Question: '''
<table class="project-table">
<thead>
<tr class="align-top">
<td class="short-col heading">Project Name</td>
<td class="short-col heading align-center">Project Id</td>
<td class="short-col heading">Date &amp; Time</td>
<td class="short-col heading">Student</td>
</tr>
</thead>
<tbody>
<tr class="bottom-row-dashed">
<td class="long-col">
<div class="achievement-box float-left">Winner</div>
<div class="float-left margin-left">Intrusion Detection System in Cloud Architecture</div>
<div class="clear"></div>
</td>
<td class="short-col align-center">1</td>
<td class="short-col">01 Apr 2014, 09:30 PM</td>
<td class="short-col">Sayan Chowdhury</td>
</tr>
<tr>
</tr></tbody>
</table>
'''

The stylus file:
'''
table.project-table
font-size: 13px
margin-top: 10px
width: 100%
border-collapse: collapse
.bottom-row-dashed
border-bottom: 1px dashed border-color
.margin-right
margin-right: 2px
.margin-left
margin-left: 2px
td
&.short-col
width: 1%
&.large-col
width: 20%
&.medium-col
width: 10%
tr
&.align-top
vertical-align: top
'''
The div that contains "Winner" and "Intrusion Detection System in Cloud Architecture" are float left. I added 'word-wrap:break-word;' but it did not help breaking the breaking the term "Intrusion Detection System in Cloud Architecture". The 'short-col' and 'long-col' class defines the width of the table column
How can I break the term "Intrusion Detection System in Cloud Architecture" based on the width.?
EDIT: I want to have "Intrusion Detection System in Cloud Architecture" and "Winner" on the same line but as the word should break off in the middle based on the width
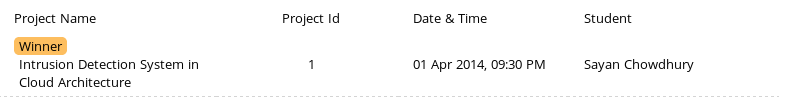
Answer: <URL>
I just added a break tag
'''
<div class="float-left margin-left">Intrusion Detection<br> System in Cloud Architecture</div>
'''
## Output fiddle

## Another way
<URL>
Setting of max width does the trick
'''
th{
padding-left:30px;
}
td{
padding-left:30px;
max-width: 200px; /*or whatever*/
word-wrap: break-word;
}
th:first-child{
padding-left:0px;
}
td:first-child{
padding-left:0px;
}
'''

## Output using word wrap and max-width
<URL>
'''
display:inline;
'''